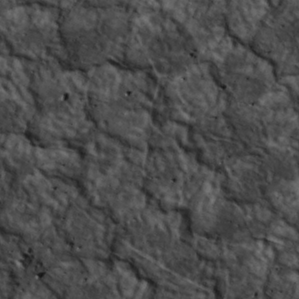
Label: non_frost